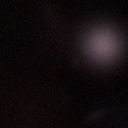
Screen state: off